Question: I am trying to integrate Mollie into a Sylius application that uses Payum. But when I go to payment, instead of redirecting to Mollie (Omnipay) it just shows this CreditCard Form.
I tried debugging it but I cannot find where I am going wrong. I don't know what I am doing wrong here...

Here's the config
'''
sylius_payment:
gateways:
mollie: Mollie
payum:
contexts:
mollie:
omnipay:
type: Mollie
options:
apiKey: test_...
'''
Edit:
I updated to 0.14 but now I get this:
Unrecognized option "omnipay" under "payum.payments.mollie"
I was following the example on the site here:
<URL>
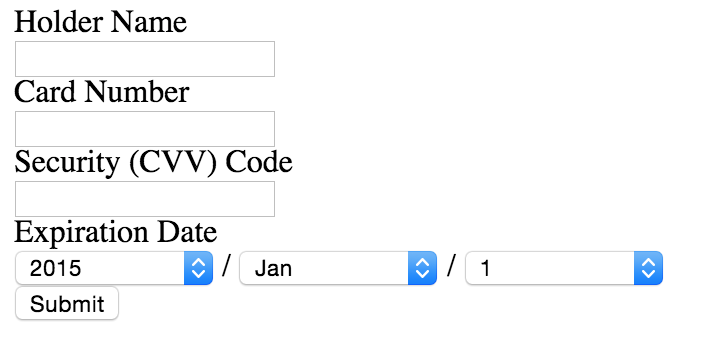
Answer: > Unrecognized option "omnipay" under "payum.payments.mollie"
You have to use 'omnipay_direct' factory name.
> I go to payment, instead of redirecting to Mollie (Omnipay) it just shows this CreditCard Form.
Mollie requires a redirect to thier site, is it (Like Paypal Express Checkout does)? If so you have to use 'omnipay_offiste' factory.